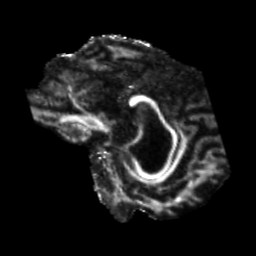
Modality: FA
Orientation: sagittal
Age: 40
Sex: male
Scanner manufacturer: siemens
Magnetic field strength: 3 T
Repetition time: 5.25 s
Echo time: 0.08 s